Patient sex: F
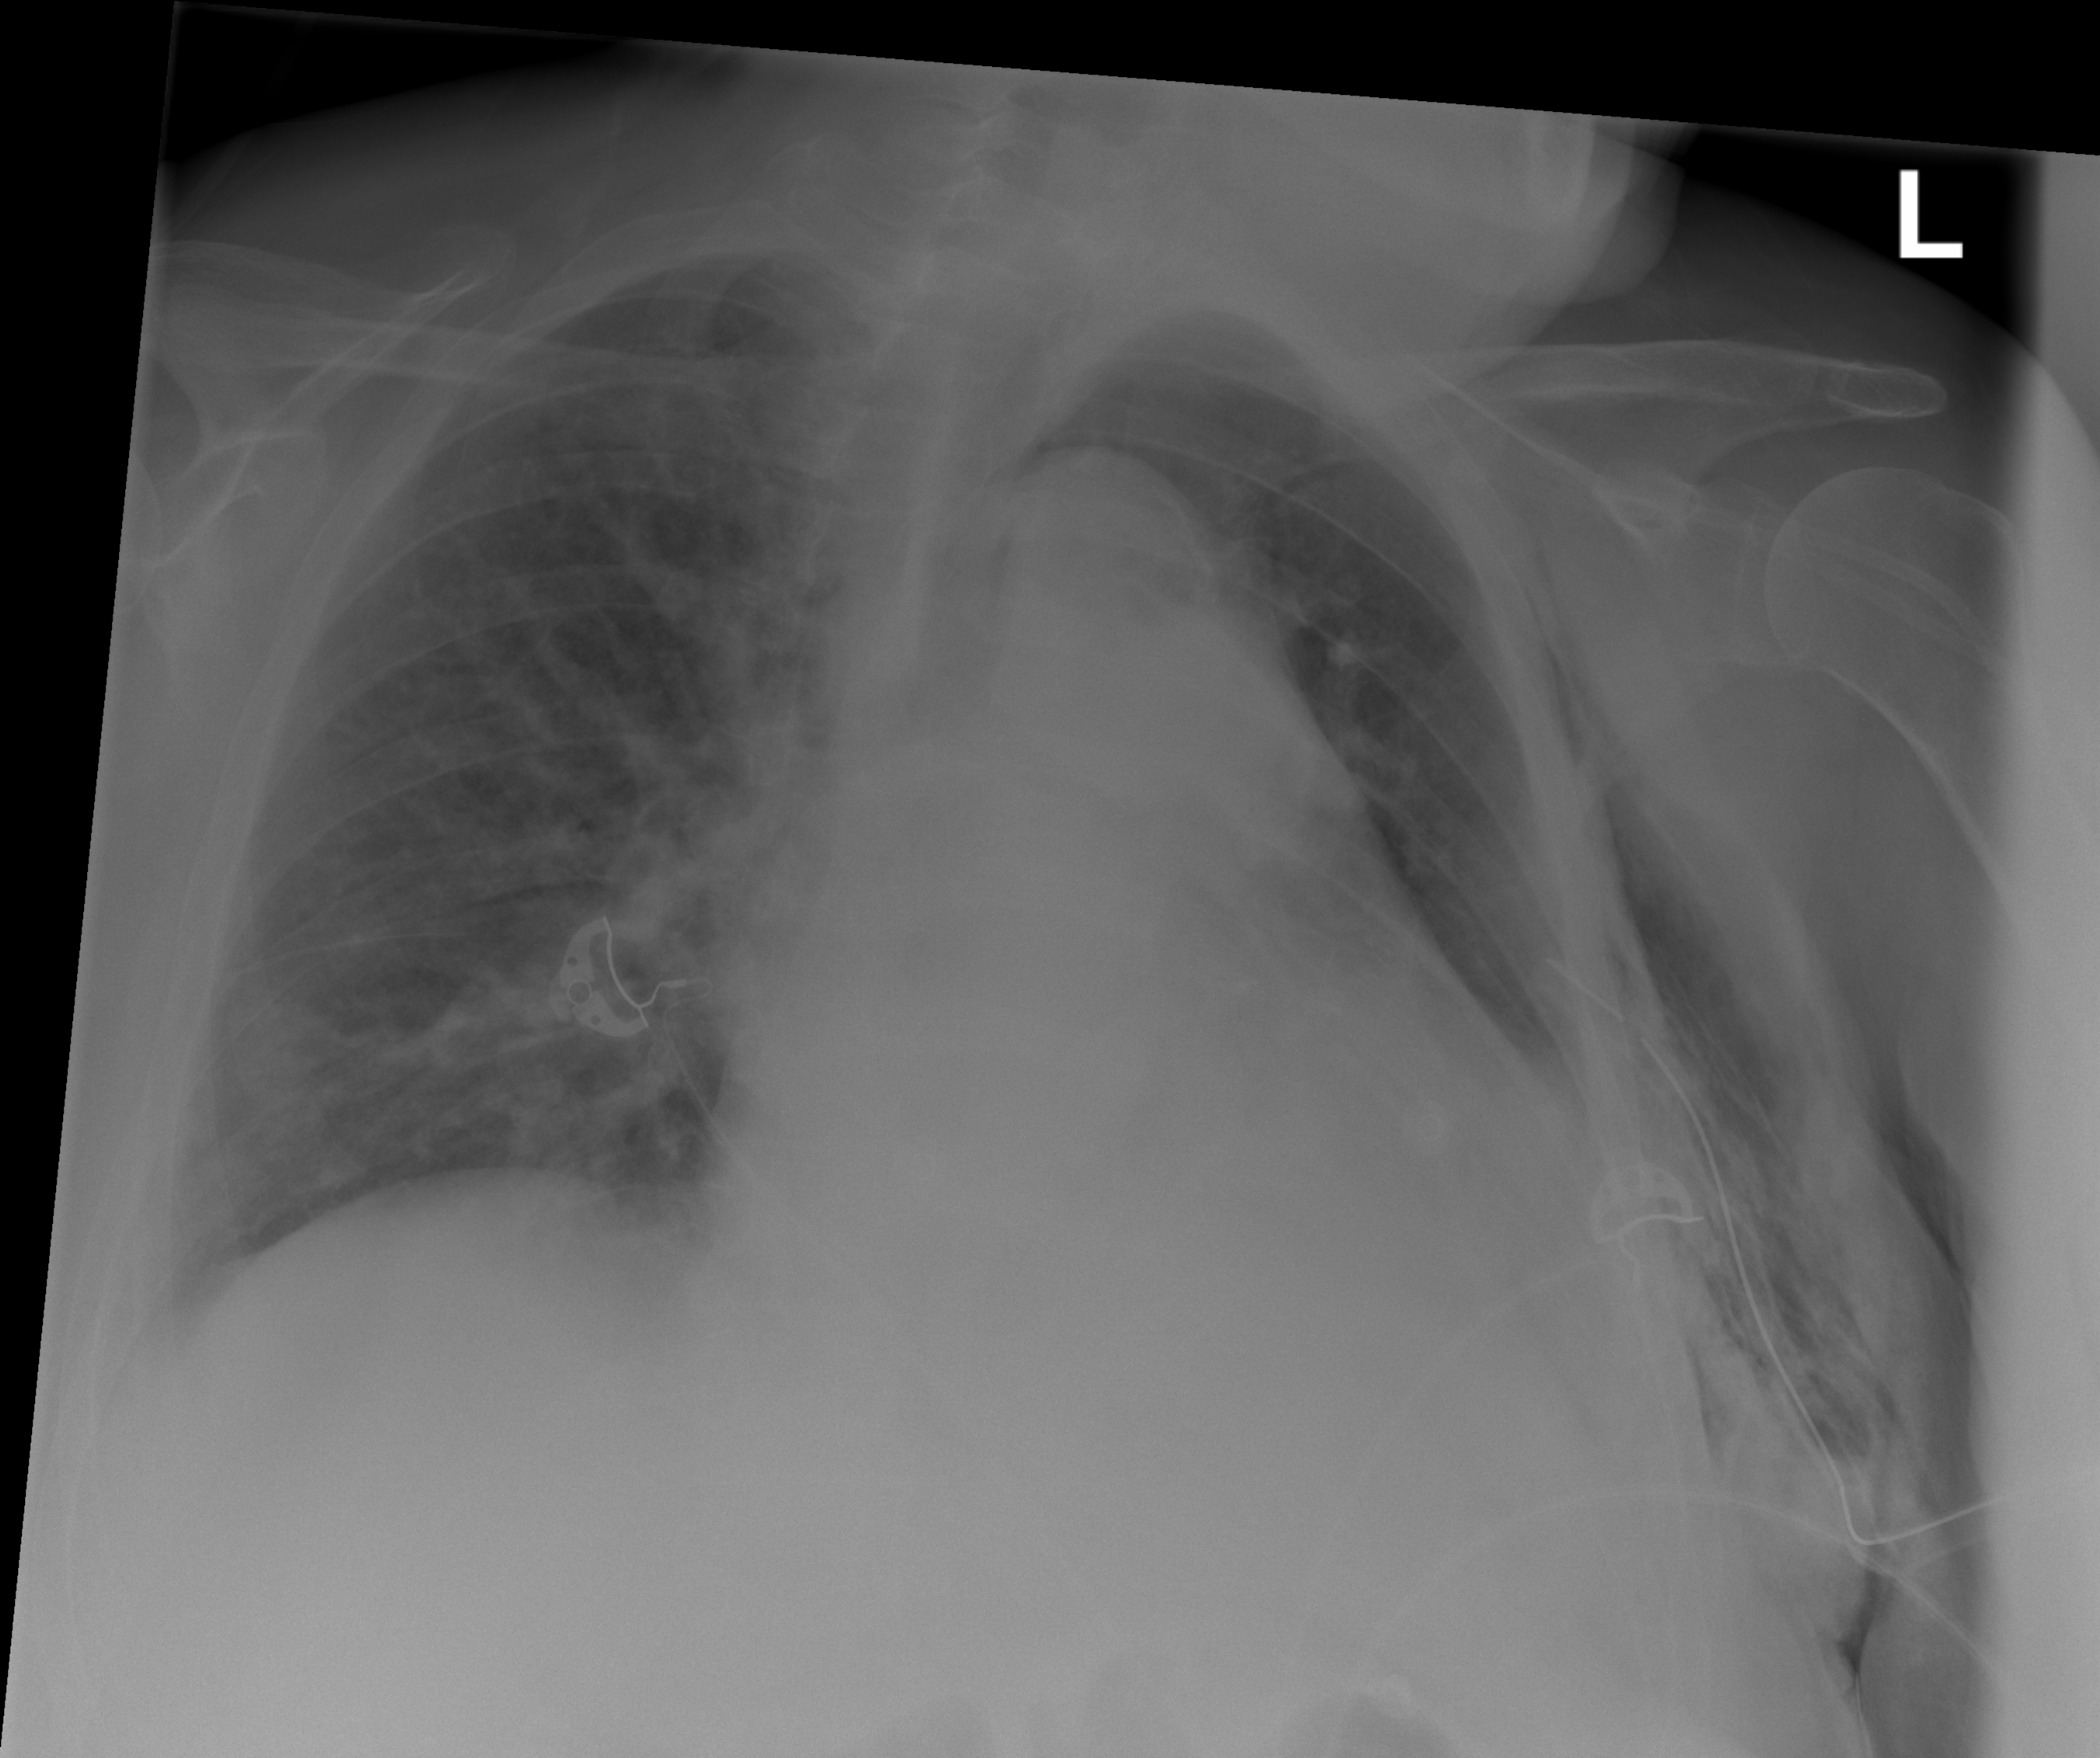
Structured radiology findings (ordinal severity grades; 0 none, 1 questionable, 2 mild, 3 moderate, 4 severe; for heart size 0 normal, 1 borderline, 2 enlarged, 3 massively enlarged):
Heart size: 3
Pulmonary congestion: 2
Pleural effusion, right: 0
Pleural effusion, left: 0
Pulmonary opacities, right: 0
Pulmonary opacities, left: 0
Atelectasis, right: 0
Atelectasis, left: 0